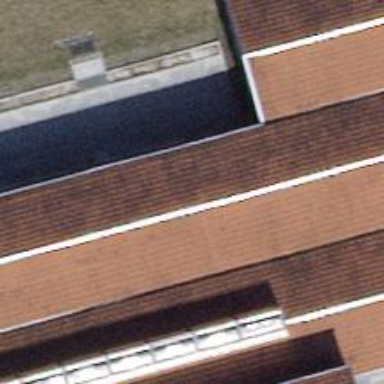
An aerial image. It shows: Building with gabled roof.